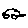
Label: car